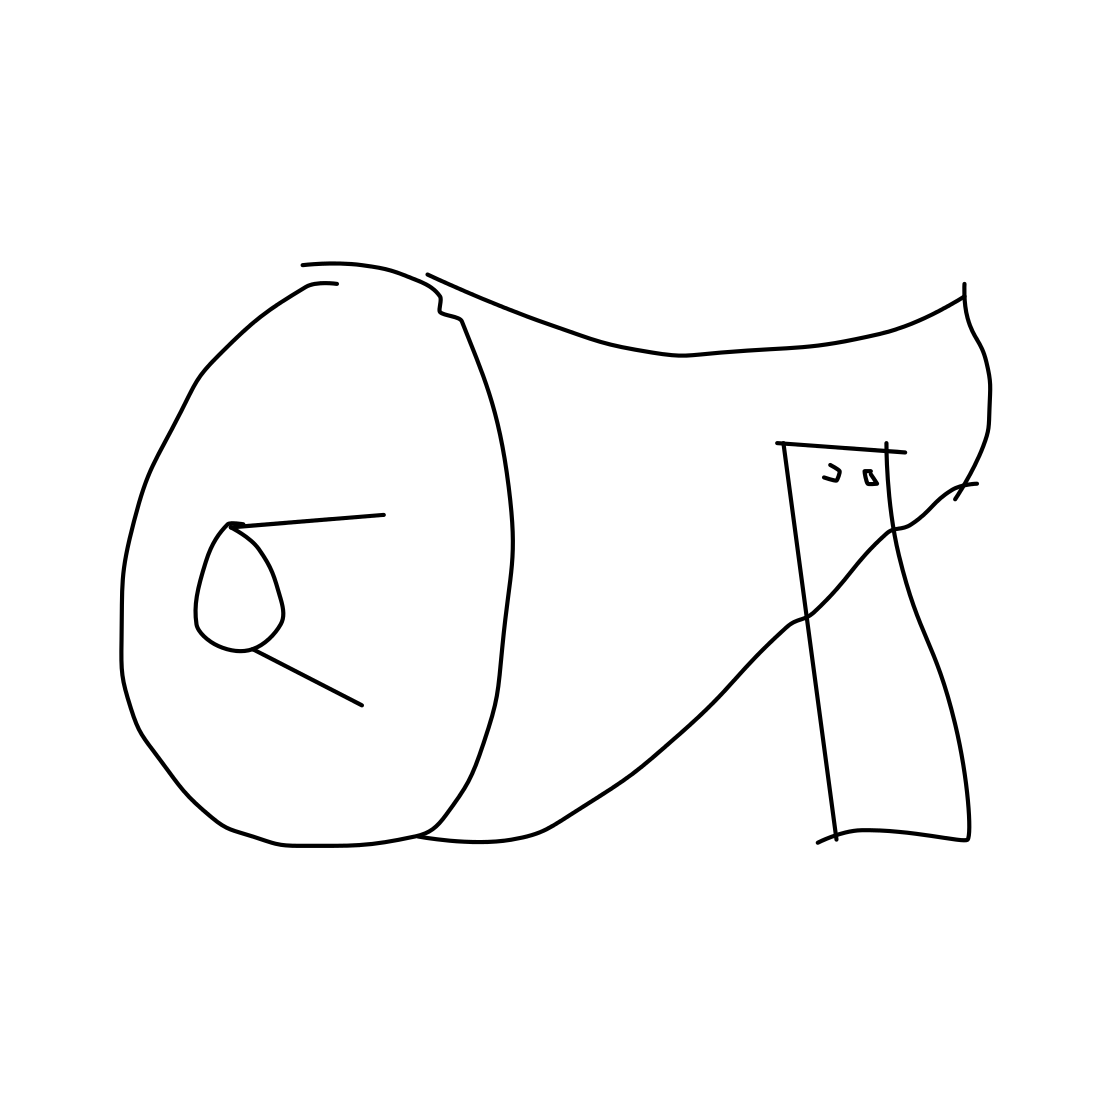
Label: loudspeaker